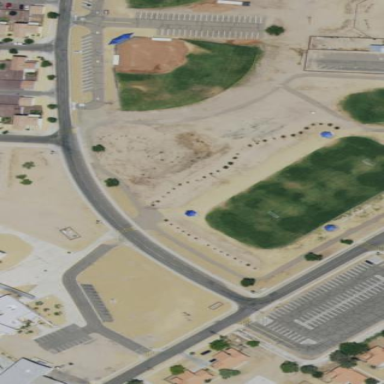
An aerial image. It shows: Soccer pitch designated for leisure and sports activities.